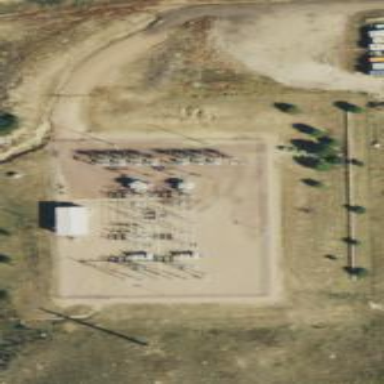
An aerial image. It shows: Substation surrounded by fence.